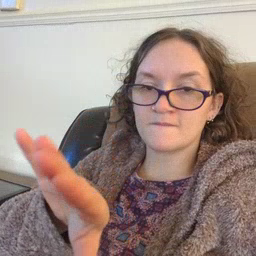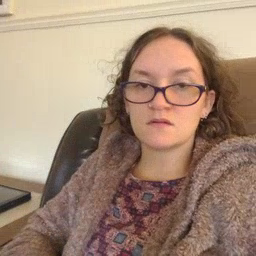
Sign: elephant